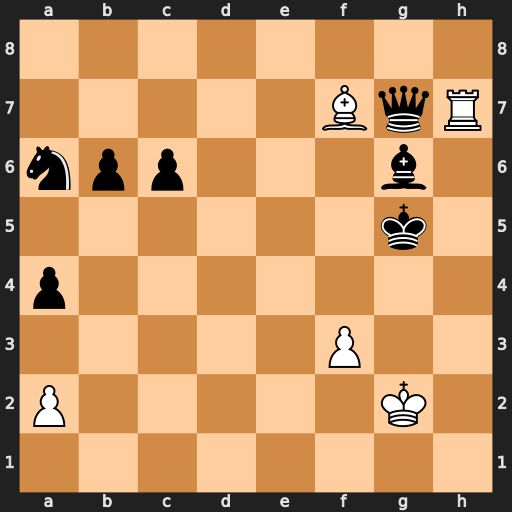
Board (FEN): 8/5BqR/npp3b1/6k1/p7/5P2/P5K1/8
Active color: w
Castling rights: -
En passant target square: -
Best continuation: Rxg7 Kf6 Rxg6+